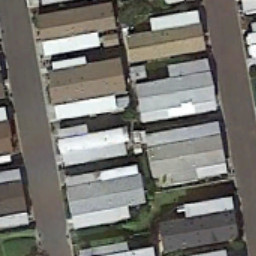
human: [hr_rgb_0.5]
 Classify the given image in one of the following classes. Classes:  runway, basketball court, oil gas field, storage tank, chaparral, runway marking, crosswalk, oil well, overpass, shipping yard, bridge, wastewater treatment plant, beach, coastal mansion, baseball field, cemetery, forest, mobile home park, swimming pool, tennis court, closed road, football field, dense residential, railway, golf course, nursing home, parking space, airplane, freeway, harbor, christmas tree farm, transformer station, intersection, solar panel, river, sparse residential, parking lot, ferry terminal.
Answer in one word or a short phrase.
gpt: mobile home park